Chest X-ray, AP view. Patient: 49 years old, sex F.
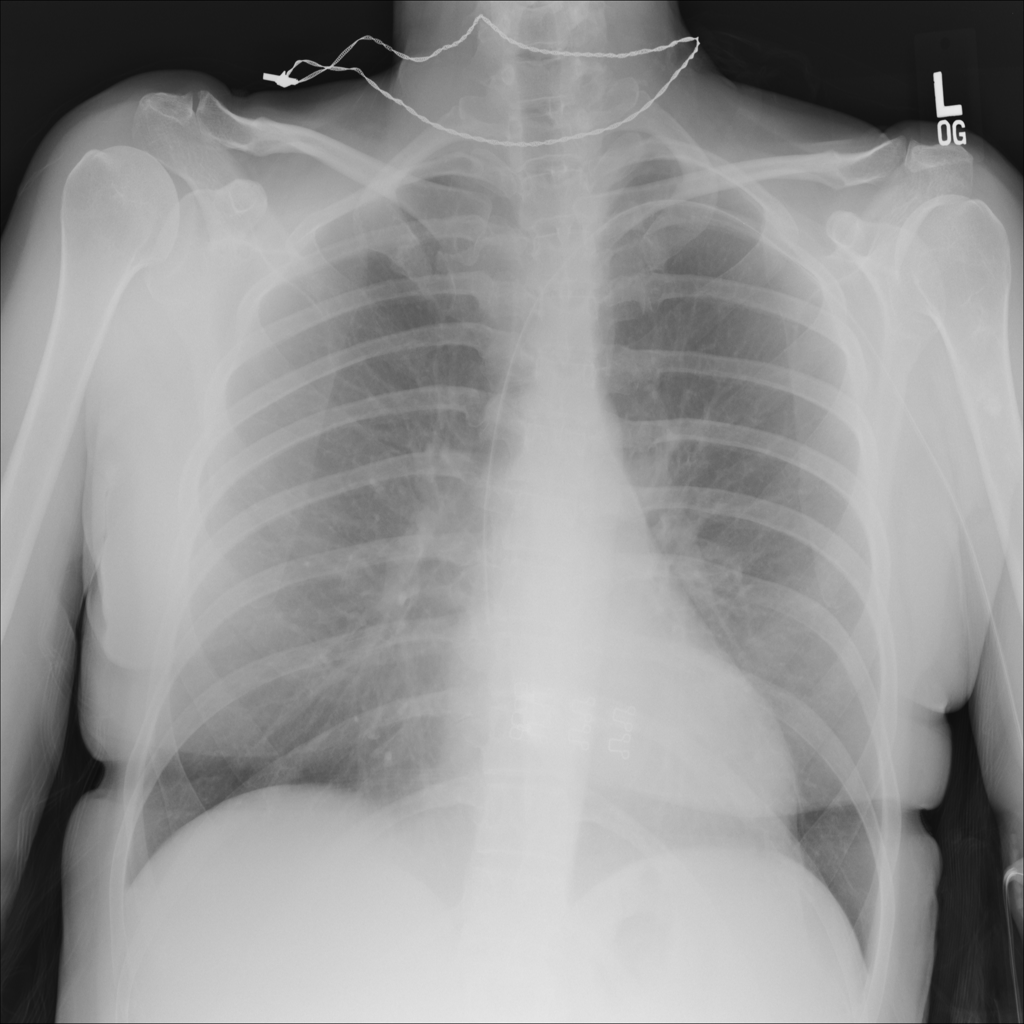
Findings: No Finding